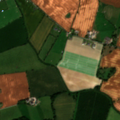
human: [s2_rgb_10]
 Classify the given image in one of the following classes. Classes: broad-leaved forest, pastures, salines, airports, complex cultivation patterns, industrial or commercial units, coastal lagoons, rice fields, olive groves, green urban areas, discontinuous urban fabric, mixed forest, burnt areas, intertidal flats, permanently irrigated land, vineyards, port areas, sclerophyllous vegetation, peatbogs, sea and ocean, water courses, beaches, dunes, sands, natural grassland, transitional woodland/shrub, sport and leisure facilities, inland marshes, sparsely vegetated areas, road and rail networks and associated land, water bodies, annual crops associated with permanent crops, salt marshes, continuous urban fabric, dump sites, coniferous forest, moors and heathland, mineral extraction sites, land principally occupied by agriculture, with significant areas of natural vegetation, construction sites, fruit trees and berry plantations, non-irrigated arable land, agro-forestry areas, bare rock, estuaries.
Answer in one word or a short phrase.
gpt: non-irrigated arable land, pastures